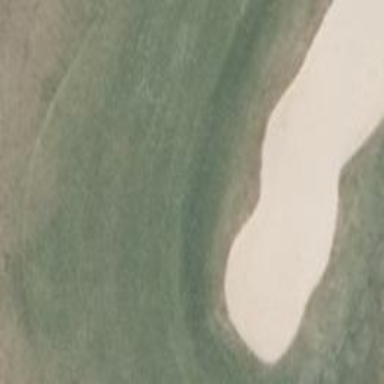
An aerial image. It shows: Golf bunker filled with sandy terrain.